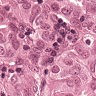
Metastatic tissue present: yes